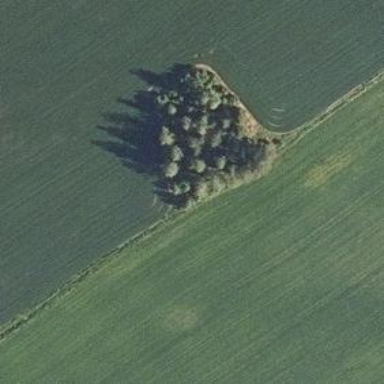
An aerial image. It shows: Forest area.